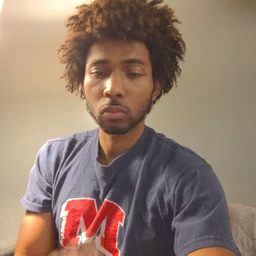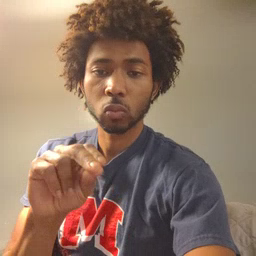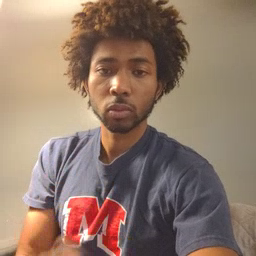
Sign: no